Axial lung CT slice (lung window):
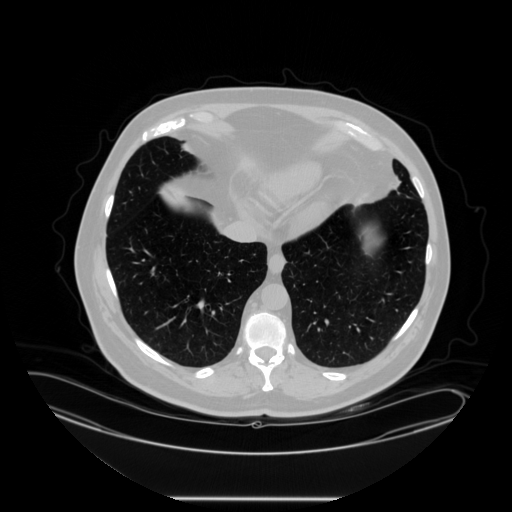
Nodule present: no